Aerial crown-view tile of a tropical tree (Barro Colorado Island, Panama), acquired 20250818:
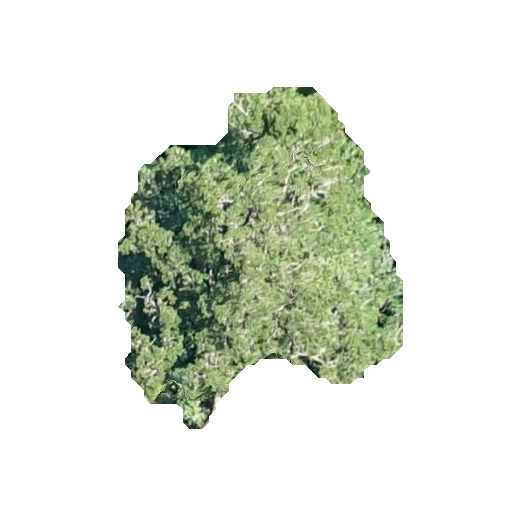
Species: Brosimum alicastrum
GBIF accepted scientific name: Brosimum alicastrum
Crown area: 95.059 m²